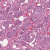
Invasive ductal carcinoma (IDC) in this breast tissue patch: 1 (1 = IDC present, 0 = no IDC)